Aerial crown-view tile of a tropical tree (Barro Colorado Island, Panama), acquired 20240918:
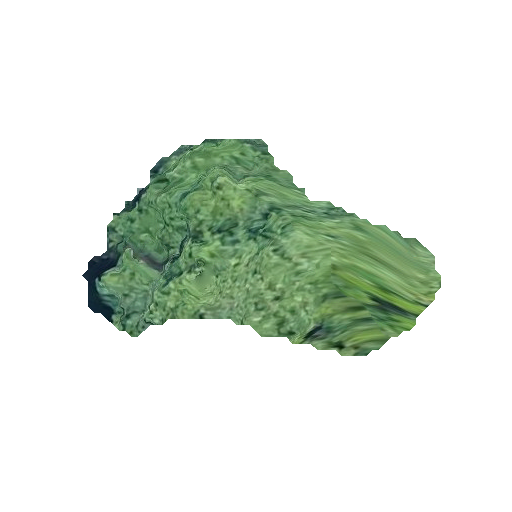
Species: Prioria copaifera
GBIF accepted scientific name: Prioria copaifera
Crown area: 75.846 m²